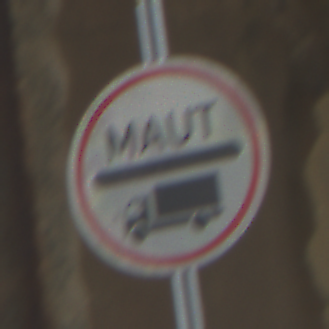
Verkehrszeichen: Mautpflicht
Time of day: Midday
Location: Roofed (Beach)
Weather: Overcast
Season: NotSpecified
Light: Natural